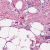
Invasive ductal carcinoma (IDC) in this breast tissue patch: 1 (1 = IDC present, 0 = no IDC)